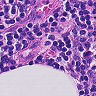
Metastatic tissue present: no